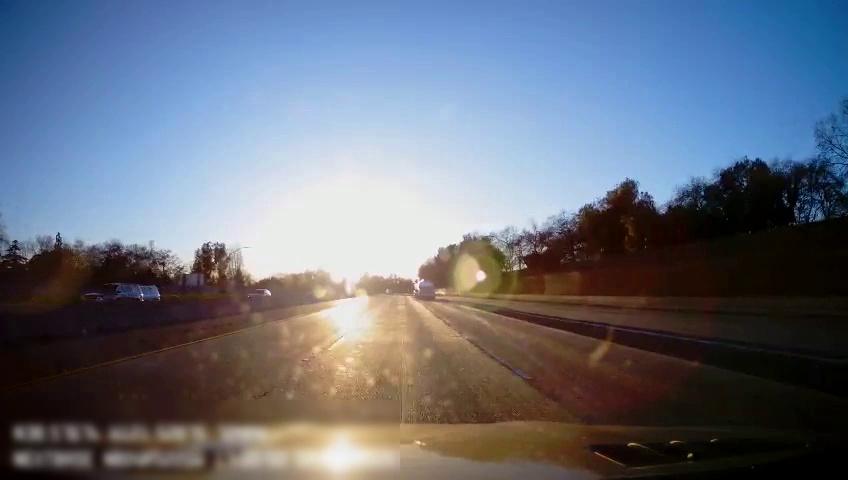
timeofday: Day
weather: Sunny
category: Drivable Space
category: Vehicles | Truck
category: Vehicles | Truck
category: Vehicles | SUV
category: Vehicles | Car
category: Lanes | Current Lane
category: Lanes | Current Lane
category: Lanes | Alternate Lane
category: Lanes | Alternate Lane
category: Lanes | Alternate Lane